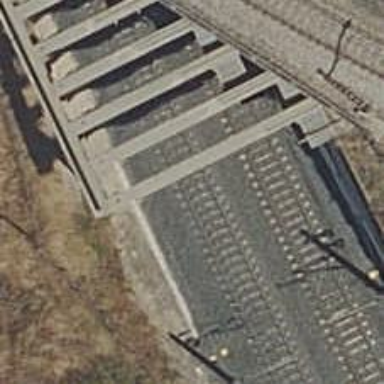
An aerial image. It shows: Railway tunnel with electrified contact lines.